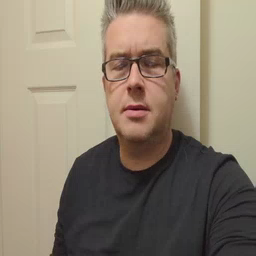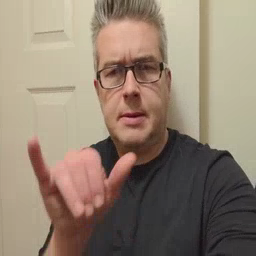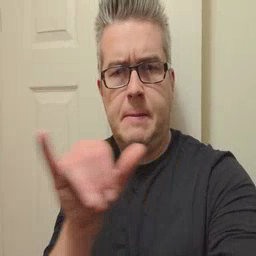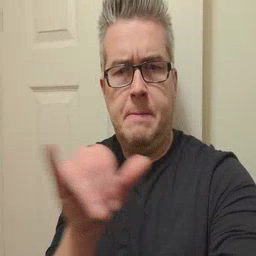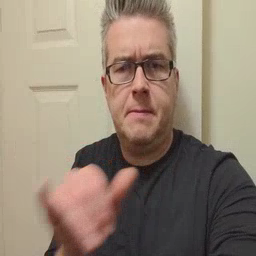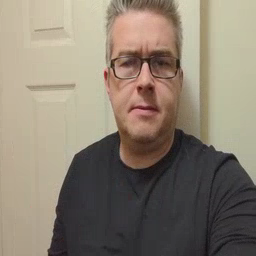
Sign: same